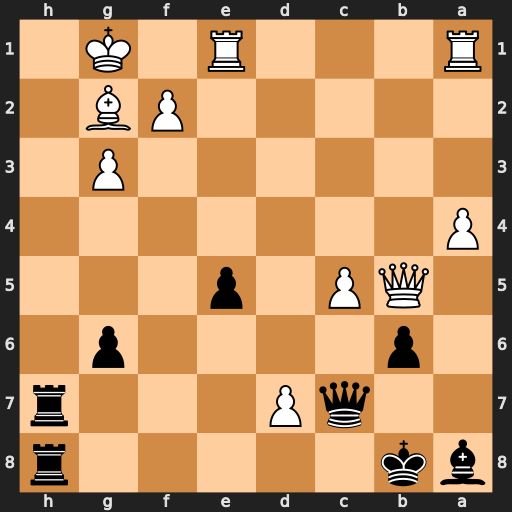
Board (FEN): bk5r/2qP3r/1p4p1/1QP1p3/P7/6P1/5PB1/R3R1K1
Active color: b
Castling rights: -
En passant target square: -
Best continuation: Rh1+ Bxh1 Rxh1#